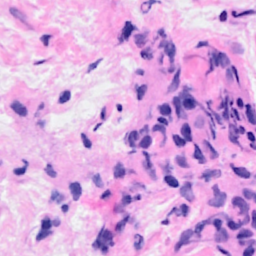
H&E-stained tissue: Breast